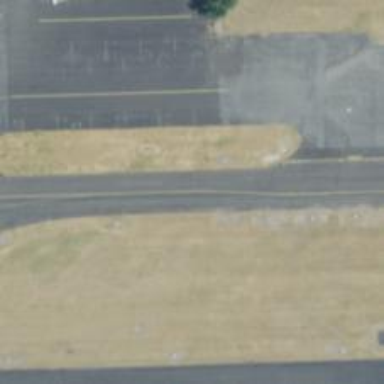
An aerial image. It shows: Taxiway at the airport with asphalt surface.